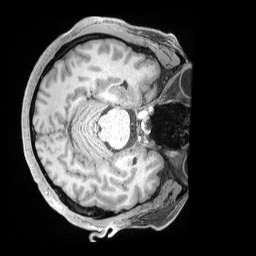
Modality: T1w
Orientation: axial
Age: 39
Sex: male
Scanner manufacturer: siemens
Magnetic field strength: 3 T
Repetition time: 2 s
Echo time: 0.00211 s